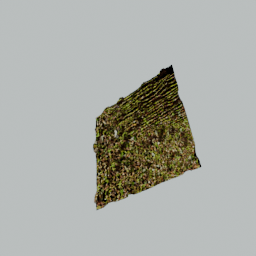
Label: nature